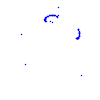
Particle: proton